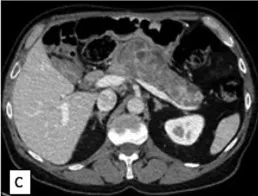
Axial contrast enhanced CT abdomen showing heterogeneous contrast enhancement of the body and tail at 15 months post-operative from the index operation.
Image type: radiology (ct)